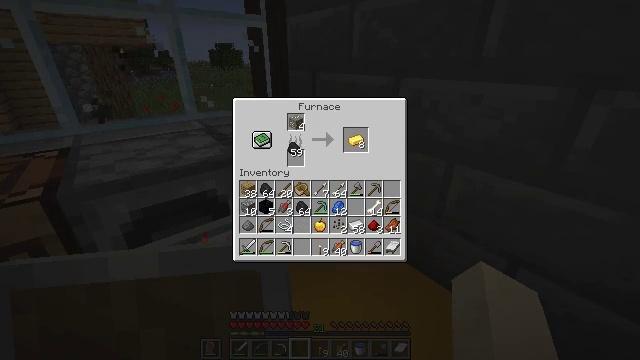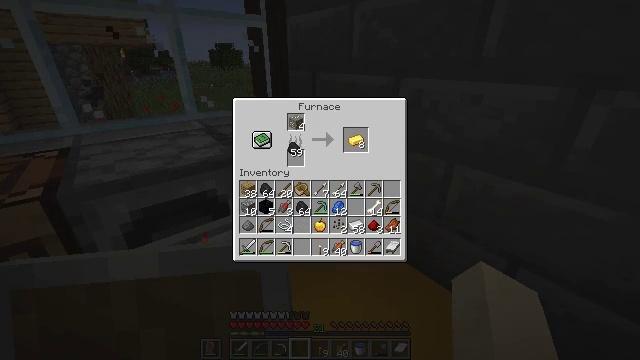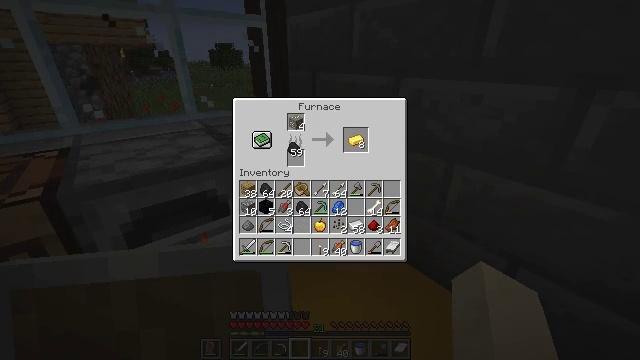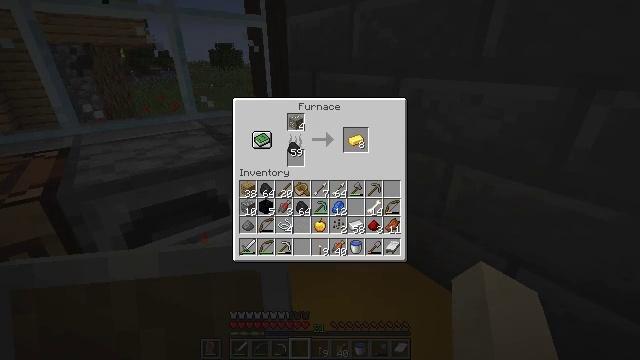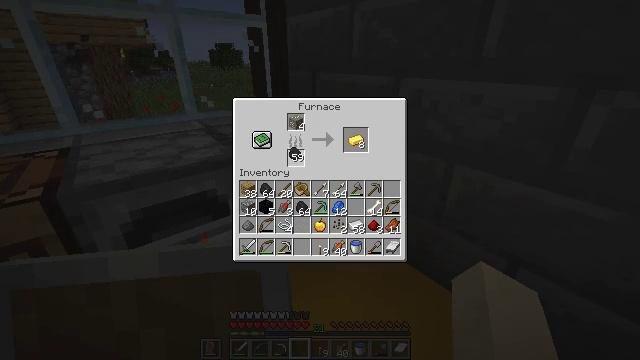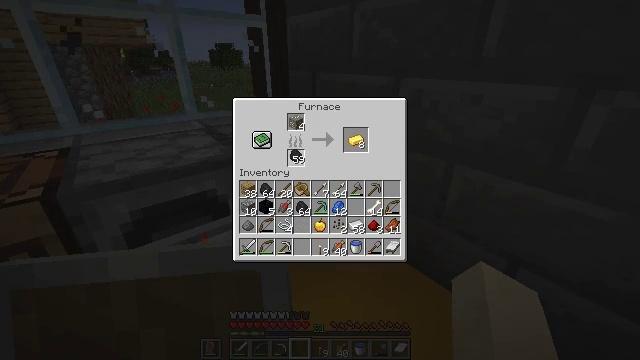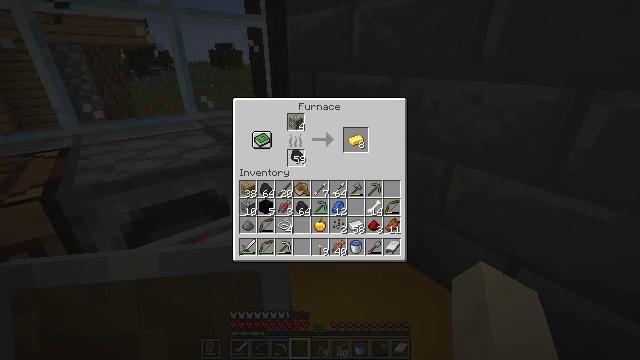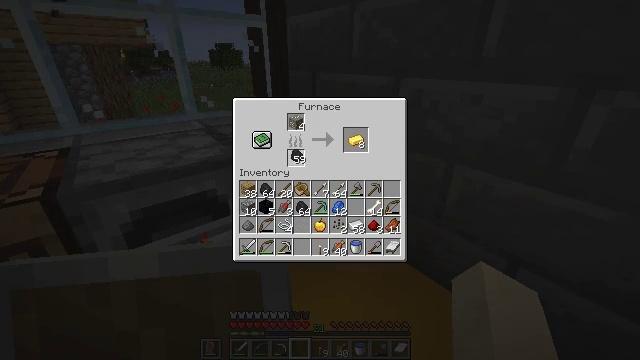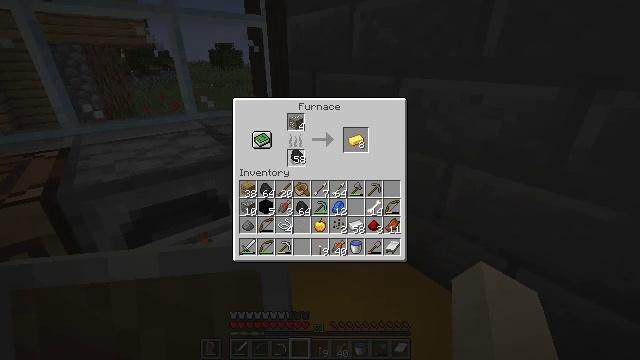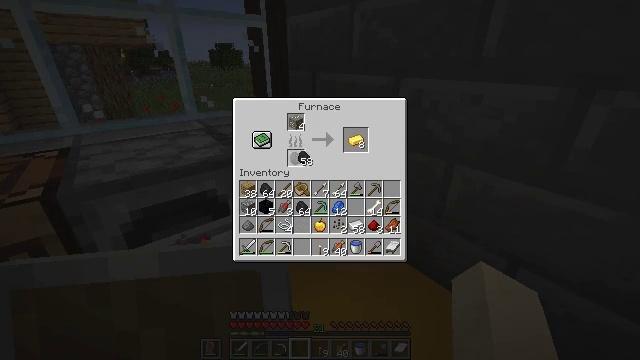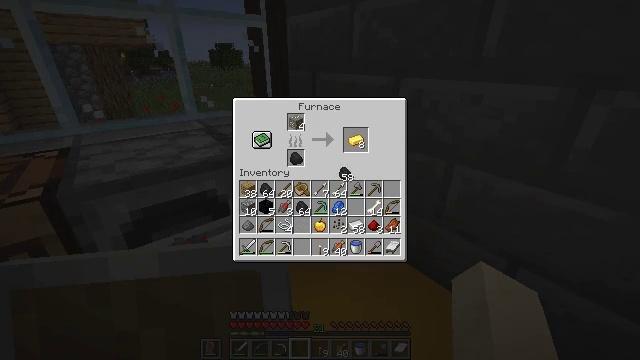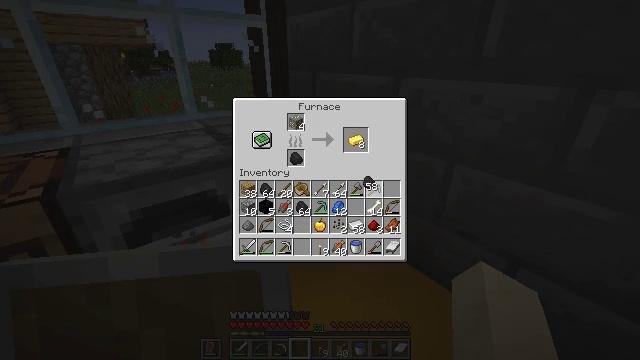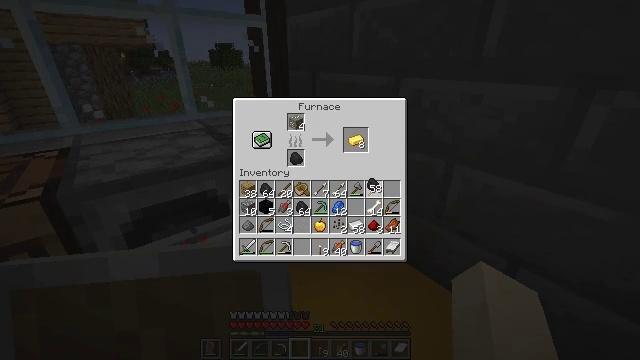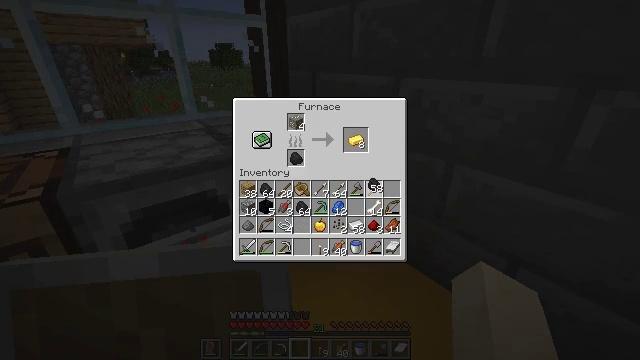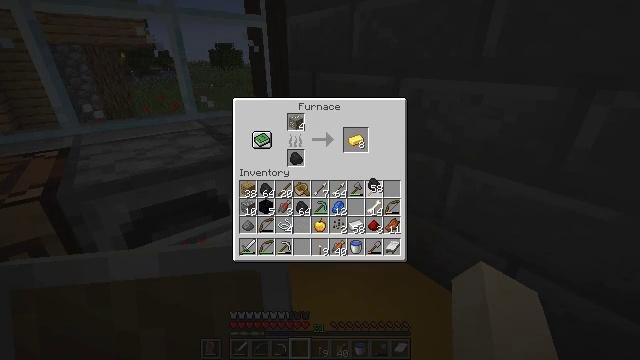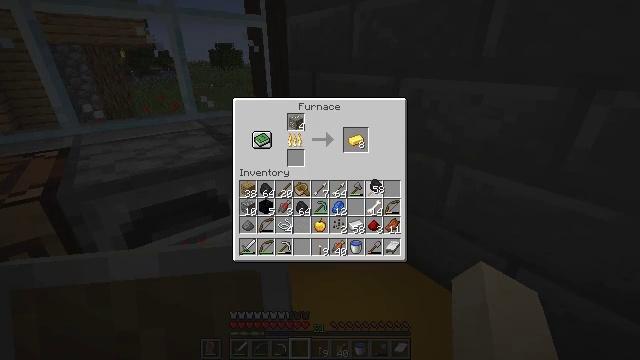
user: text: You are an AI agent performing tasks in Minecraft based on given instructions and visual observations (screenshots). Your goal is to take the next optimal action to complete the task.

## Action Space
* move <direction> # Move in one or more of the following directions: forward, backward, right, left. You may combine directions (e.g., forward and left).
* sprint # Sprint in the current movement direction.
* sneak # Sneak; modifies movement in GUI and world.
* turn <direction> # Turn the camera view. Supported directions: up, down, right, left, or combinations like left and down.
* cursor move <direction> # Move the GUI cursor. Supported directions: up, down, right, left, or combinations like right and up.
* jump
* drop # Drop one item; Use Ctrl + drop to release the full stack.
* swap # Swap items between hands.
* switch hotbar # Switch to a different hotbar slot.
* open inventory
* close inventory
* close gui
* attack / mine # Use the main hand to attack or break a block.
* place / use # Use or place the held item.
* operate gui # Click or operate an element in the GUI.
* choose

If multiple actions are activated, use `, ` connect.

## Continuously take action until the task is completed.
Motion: motion action
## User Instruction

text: Open the crafting table and craft a coal block.
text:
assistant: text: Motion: no_op
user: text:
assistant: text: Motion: no_op
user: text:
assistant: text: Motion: no_op
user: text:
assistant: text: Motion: no_op
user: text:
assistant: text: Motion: no_op
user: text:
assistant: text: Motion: choose
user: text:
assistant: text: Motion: choose
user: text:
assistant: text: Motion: no_op
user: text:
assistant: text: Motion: no_op
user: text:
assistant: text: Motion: cursor move right and down
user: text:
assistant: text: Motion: cursor move right and down
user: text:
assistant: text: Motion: no_op
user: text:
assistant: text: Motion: no_op
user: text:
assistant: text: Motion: no_op
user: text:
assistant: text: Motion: no_op
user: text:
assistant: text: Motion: no_op
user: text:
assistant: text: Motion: no_op
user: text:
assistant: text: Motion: no_op
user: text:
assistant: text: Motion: operate gui
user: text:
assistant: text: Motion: operate gui
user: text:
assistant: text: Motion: no_op
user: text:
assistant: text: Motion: no_op
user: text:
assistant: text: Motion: close gui
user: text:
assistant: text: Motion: move right, turn right and down
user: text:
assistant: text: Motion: move right, turn right
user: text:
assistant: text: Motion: move right, turn right and up
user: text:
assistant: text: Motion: move right, turn right and up
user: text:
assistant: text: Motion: move forward and move right, turn right
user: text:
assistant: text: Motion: move forward and move right
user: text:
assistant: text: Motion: move forward and move right